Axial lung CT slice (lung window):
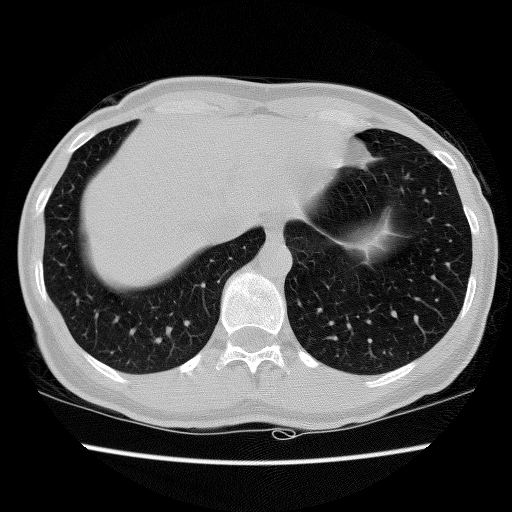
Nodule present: no